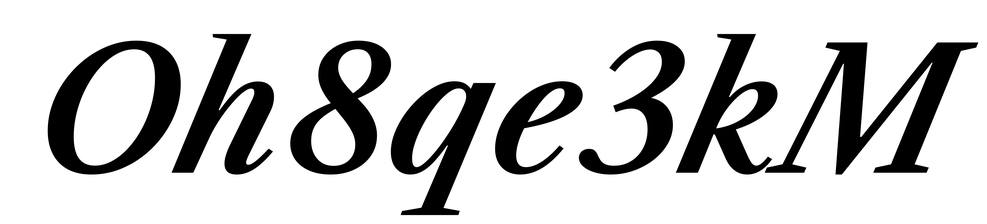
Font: LibreCaslonText-Italic_SemiBold_Italic